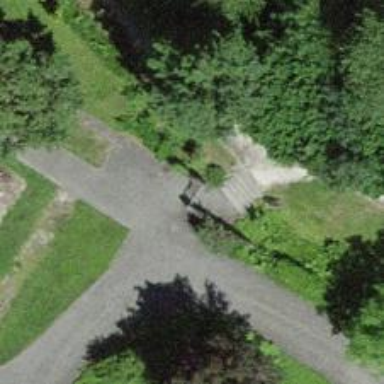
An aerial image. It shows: Gate.